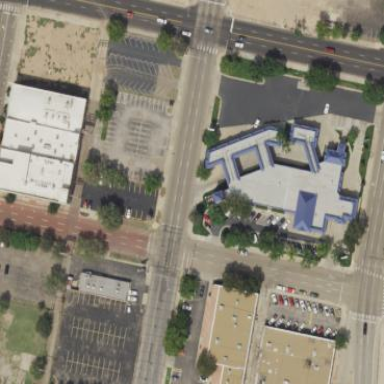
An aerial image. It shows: Commercial building housing bank.